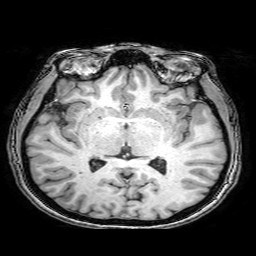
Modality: T1w
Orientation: coronal
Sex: female
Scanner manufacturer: philips
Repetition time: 0.008195 s
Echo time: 0.00375 s